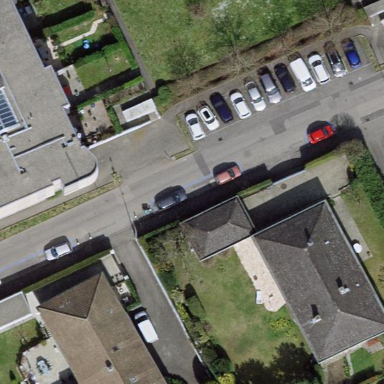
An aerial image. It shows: Garden surrounded by fence.